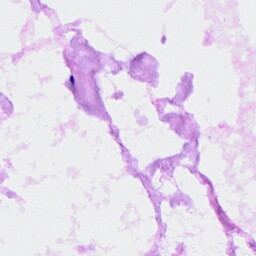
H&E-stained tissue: Ovarian